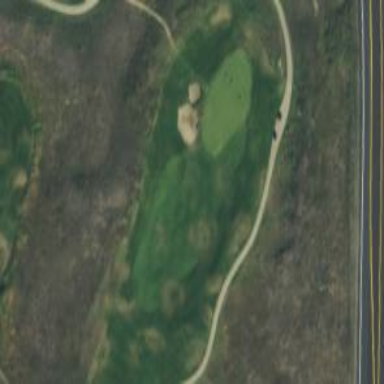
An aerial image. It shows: Scenic golf fairway.